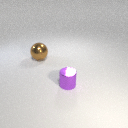
small purple metal cylinder in front of large brown metal sphere